Question: I have a select query and an insert query as follows:
'''
$select_query = mysql_query("SELECT trees, animals FROM Table1 WHERE gardens > '10000'", $mysql_connection);
while ($row = mysql_fetch_array($select_query)) {
$trees = $row['trees'];
$animals = $row['animals'];
$names = ?????????? // in order to get the names, a select query should go through Table2 and Table4
//and finally get the assigned names from Table3. Please see the schematic picture of tables.
$insert_query = mysql_query("INSERT INTO table6 (new_trees, new_animals, new_name) VALUES ('$trees', '$animals', '$names')", $mysql_connection); }
'''
I want to select and insert the '$trees', '$animals' and '$names' into another table. There is no problem with '$trees' and '$animals' variables, but I do not know how to select the data for '$names'. As it is seen in the schematic picture of tables, 'Table1.id=Table2.reference' and 'Table2.first_id' gets values from 'Table4.id'.
Then, 'Table4.second_id' gets values from 'Table3.id' and finally 'Table3.name' must be selected in order to satisfy the '$names' variable in above-mentioned '$insert_query'. Sorry if I did not explain the problem more clearly. Could you please review the picture and let me know your solution?

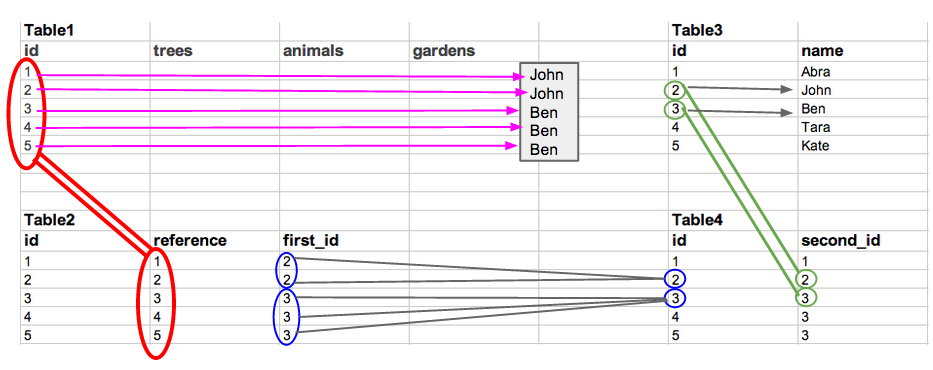
Answer: Lookup the <URL> clauses:
'''
SELECT
t1.id, t1.trees, t1.animals, t3.name
FROM table1 AS t1
LEFT JOIN table2 AS t2
ON t2.reference = t1.id
LEFT JOIN table4 AS t4
ON t2.first_id = t4.id
LEFT JOIN table3 AS t3
ON t4.second_id = t3.id
WHERE // Your select conditions
'''